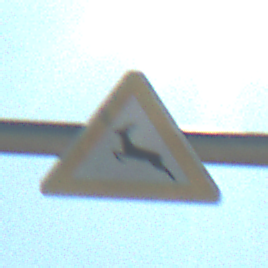
Verkehrszeichen: WildwechselRechts
Umgebung: Outdoor, Special
Tageszeit: MorningAfternoon
Wetter: Clear
Licht: Natural
Jahreszeit: NotSpecified
Kontrast: HighContrast